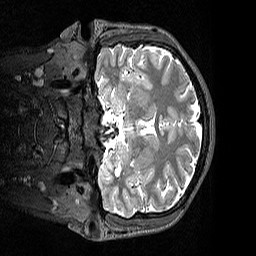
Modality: T2w
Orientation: coronal
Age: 21
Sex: male
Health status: healthy
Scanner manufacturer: siemens
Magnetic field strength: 3 T
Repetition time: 3.2 s
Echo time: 0.412 s